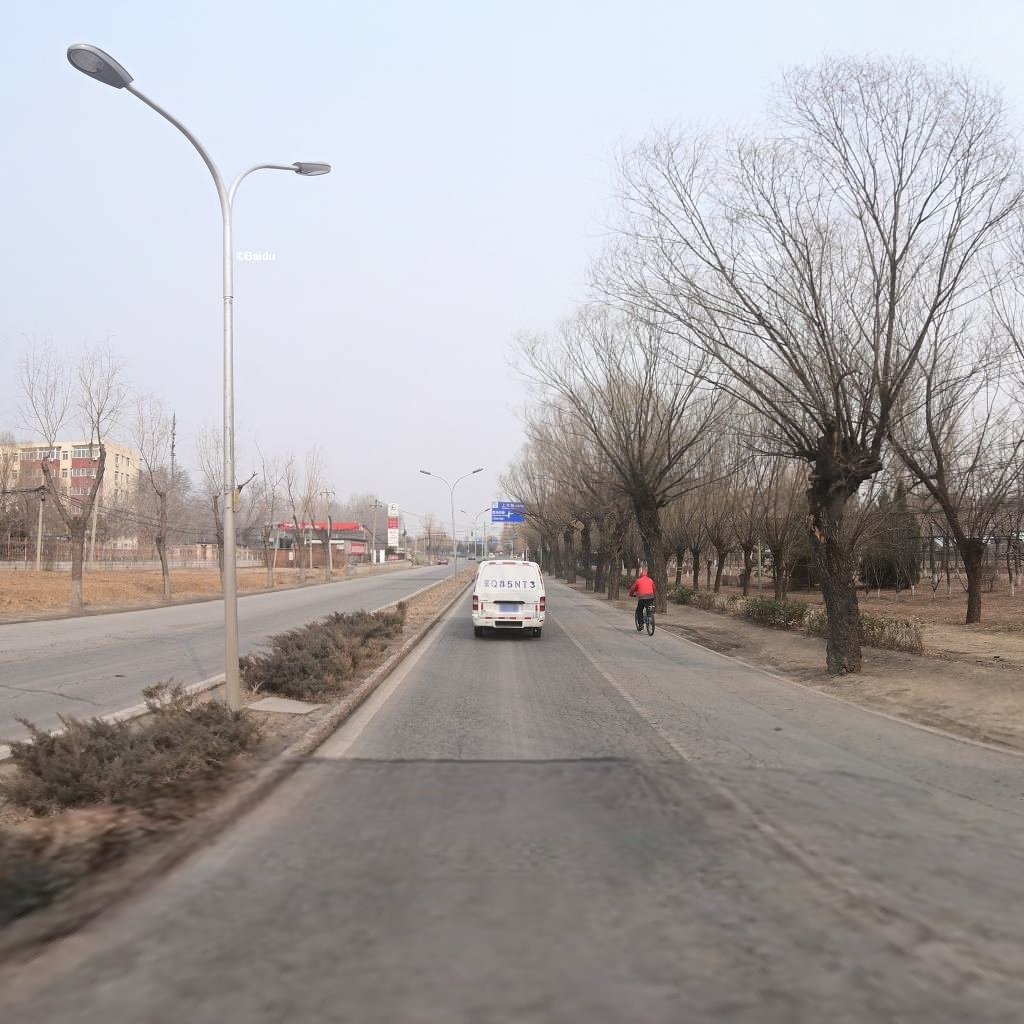
Region: Haidian
Road damage annotations: alligator crack, transverse crack, longitudinal crack